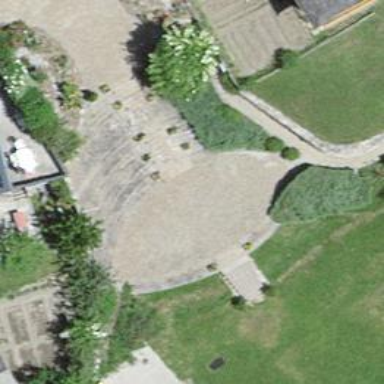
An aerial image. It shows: Footway made of paving stones.